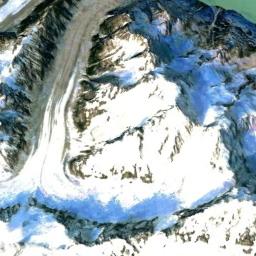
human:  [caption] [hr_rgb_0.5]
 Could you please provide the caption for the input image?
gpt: A snow-covered mountain covered in large areas .

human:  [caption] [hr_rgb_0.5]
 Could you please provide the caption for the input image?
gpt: The snowberg is covered with glaciers and a U-shaped valley is in the snowberg .

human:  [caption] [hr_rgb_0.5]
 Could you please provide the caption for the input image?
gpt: The snowberg is covered with snow .

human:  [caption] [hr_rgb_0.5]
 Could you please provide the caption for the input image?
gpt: The snow berg is next to the water .

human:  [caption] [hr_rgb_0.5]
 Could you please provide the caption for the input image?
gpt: There are much snow and some green land on the snowberg .